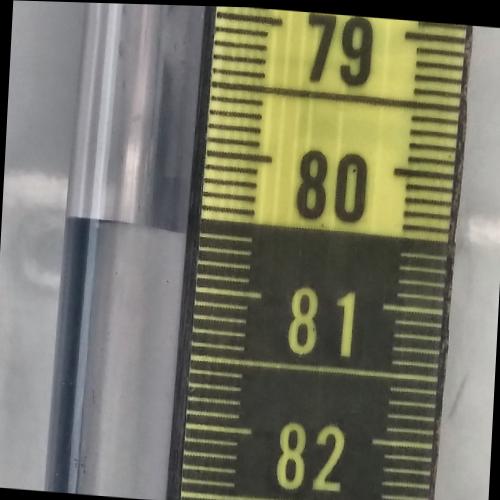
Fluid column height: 80.6 cm